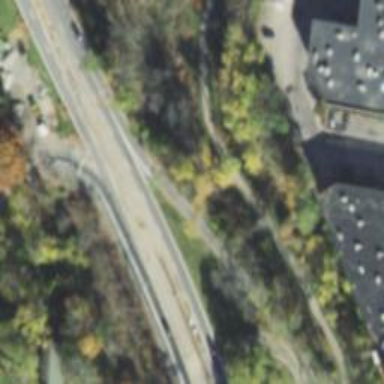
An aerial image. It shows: Trunk link highway with asphalt surface.